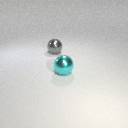
large cyan metal sphere in front of large gray metal sphere